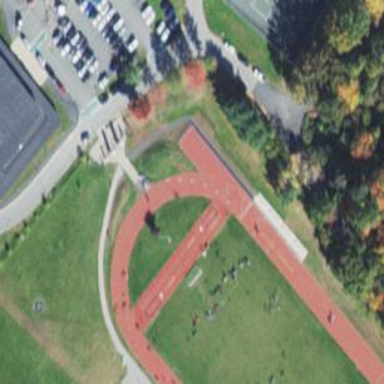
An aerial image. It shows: Track in leisure land.